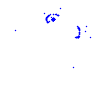
Particle: kaon